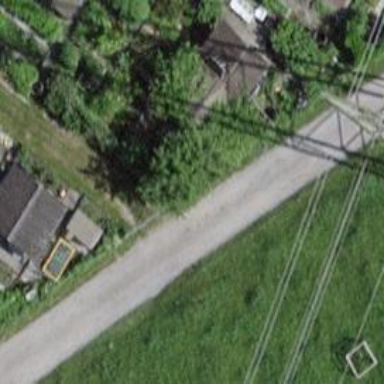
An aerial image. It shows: Gate.